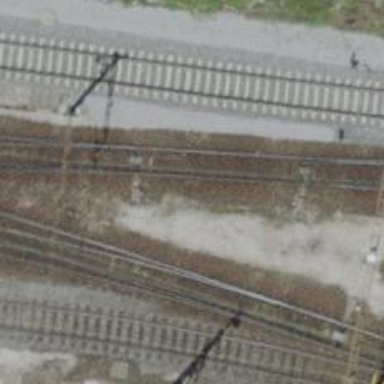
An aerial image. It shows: Railway switch.